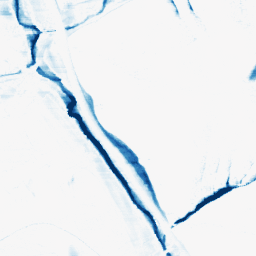
Category: morphological
Decomposition family: morphological_rect
Decomposition parameters: operation: closing
width: 20
height: 3
Upsampling method: bicubic_16x
Upsampling parameters: scale: 16
Upsampling scale: 16